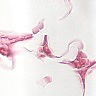
Metastatic tissue present: no